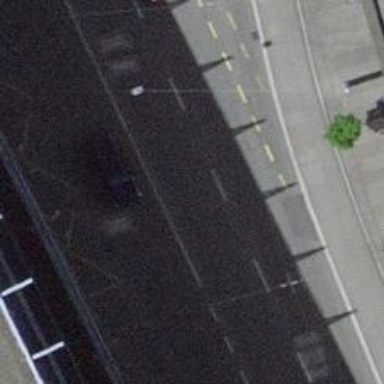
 featuring lanes for both cycling and walking. Trolley wires are also present."